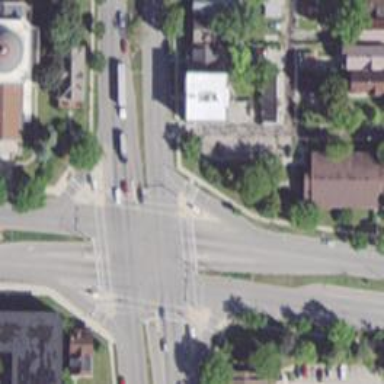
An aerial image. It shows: Footway located on traffic island.